Question: I have continous value (see cols 'log' in data below) that I want to plot in a line char with ggplot2. My code actually do the job But my problem is the values of the y-axis. In fact these values are not well distributed and thus the plot creates wrong visual perception of the scale (see for example the space between the green and the blue lines in the thirth plot of the picture below)

How can I fix this issue ? Is there a way to force y-axis to organize the countinous values from data around discrete values like (0,1,2,3,4,5,6,7) ?
Here are my data
'''
motor;trace;rules;time;log
monetDBIE;1m;R2;1556;3,1
monetDBIE;1m;R1;1590;3,2
monetDBIE;1m;RDFS;15999;4,2
monetDBIE;2m;R2;3319;3,5
monetDBIE;2m;R1;3645;3,5
monetDBIE;2m;RDFS;31239;4,4
monetDBIE;5m;R2;9283;3,9
monetDBIE;5m;R1;10398;4
monetDBIE;5m;RDFS;85806;4,9
Jena;1m;R1;227;2,3
Jena;1m;R2;<PHONE>;6
Jena;1m;RDFS;21;1,3
Jena;2m;R1;321;2,5
Jena;2m;R2;<PHONE>;6,7
Jena;2m;RDFS;21;1,3
Jena;5m;R1;629;2,7
PGSQLIE;1m;R1;8149;3,9
PGSQLIE;1m;R2;6548;3,8
PGSQLIE;1m;RDFS;66116;4,8
PGSQLIE;2m;R1;17029;4,2
PGSQLIE;2m;R2;22523;4,3
PGSQLIE;2m;RDFS;81155;4,9
PGSQLIE;5m;R1;33483;4,5
PGSQLIE;5m;R2;<PHONE>;6,1
PGSQLIE;5m;RDFS;891532;5,9
'''
And here is my ggplot2 code
'''
require("ggplot2")
w <- read.csv(file="saturation/saturation.csv", head=TRUE, sep=";")
p <- ggplot(data=w, aes(x=trace, y=log, colour=motor, shape=motor))
p <- p + geom_point(size=4)
p <- p + geom_line(size=1,aes(group=motor))
p <- p + geom_text(aes(label=time), hjust=-0.2, vjust=1)
p <- p + ggtitle("Insertion des triplets (R1, R2) et saturation RDFS dans triplestores")
p <- p + scale_fill_continuous(guide = guide_legend(title = NULL))
p <- p + facet_grid(rules~.)
p <- p + theme_bw()
postscript(file = 'saturation.vs.eps')
print (p)
'''
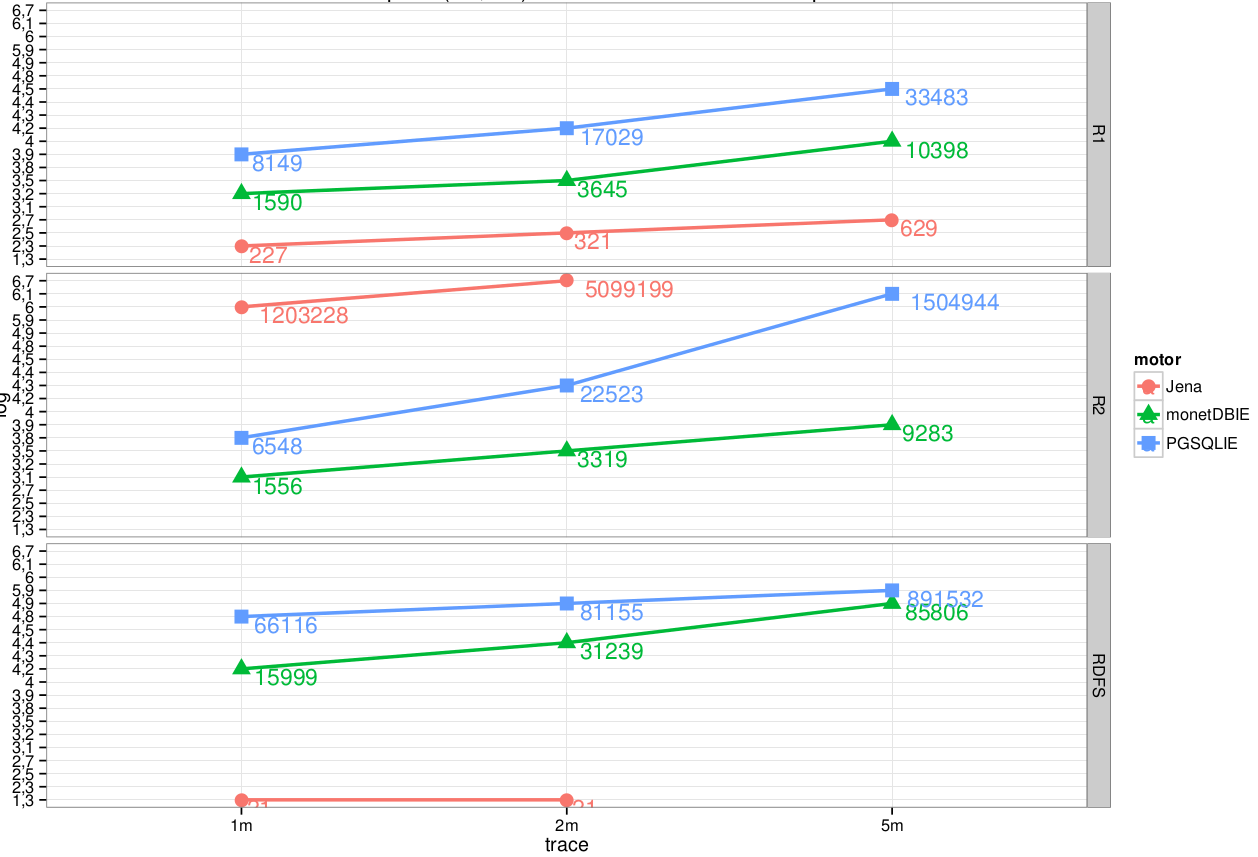
Answer: Do you want a discrete y scale in this case? If you change 'w$log' to numeric, the graph will format "correctly":
'''
# Convert log variable to numeric and substitute commas with decimals
w$log <- as.numeric(sub(",", ".", w$log, fixed=TRUE))
ggplot(data=w, aes(x=trace, y=log, colour=motor, shape=motor)) +
geom_point(size=4) +
geom_line(size=1,aes(group=motor)) +
geom_text(aes(label=time), hjust=-0.2, vjust=1) +
ggtitle("Insertion des triplets (R1, R2) et saturation RDFS dans triplestores") +
scale_fill_continuous(guide = guide_legend(title = NULL)) +
facet_grid(rules~.) +
theme_bw()
'''
If you insist on a discrete y scale, you could use 'scale_y_discrete(breaks=0:7, labels=0:7)'.
'show_guide = FALSE''geom_text''a''geom_text(aes(label = time), hjust=-0.2, vjust=1, show_guide=FALSE)'